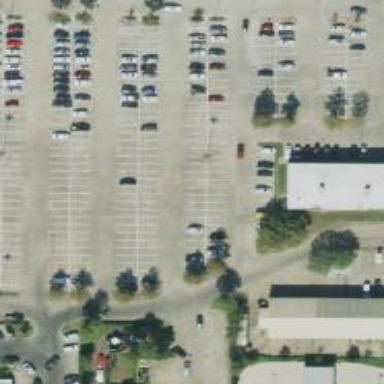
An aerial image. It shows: Parking space is available.